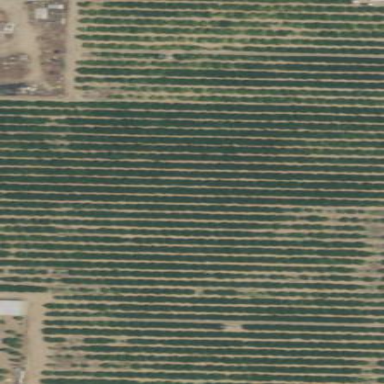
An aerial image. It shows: Orange orchard with rows of vibrant orange trees.